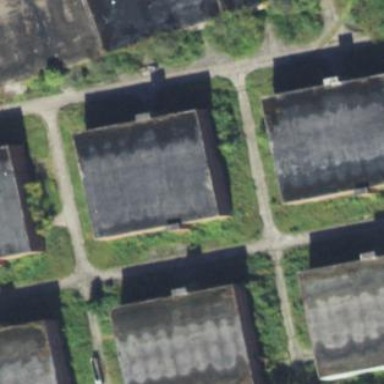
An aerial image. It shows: Abandoned building.